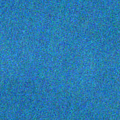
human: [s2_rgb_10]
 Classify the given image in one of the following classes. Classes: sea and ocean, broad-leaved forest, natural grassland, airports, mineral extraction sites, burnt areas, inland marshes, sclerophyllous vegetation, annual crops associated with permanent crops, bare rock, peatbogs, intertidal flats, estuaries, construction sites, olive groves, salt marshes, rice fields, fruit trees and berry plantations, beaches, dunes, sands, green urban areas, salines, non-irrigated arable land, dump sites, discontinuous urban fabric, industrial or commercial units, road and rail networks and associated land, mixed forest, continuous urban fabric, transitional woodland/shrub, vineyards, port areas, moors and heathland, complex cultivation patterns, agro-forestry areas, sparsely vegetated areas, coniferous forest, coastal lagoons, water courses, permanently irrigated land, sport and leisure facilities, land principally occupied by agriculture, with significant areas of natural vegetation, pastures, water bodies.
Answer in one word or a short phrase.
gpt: sea and ocean